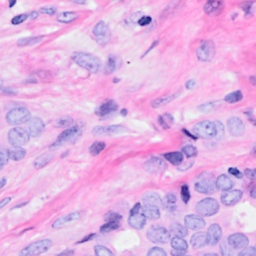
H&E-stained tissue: Breast